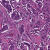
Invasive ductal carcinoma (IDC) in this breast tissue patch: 1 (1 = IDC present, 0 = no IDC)